Field crop: tomato
Growth stage: 2
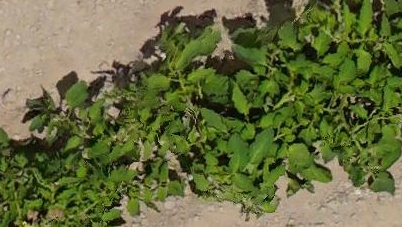
Species: tomato